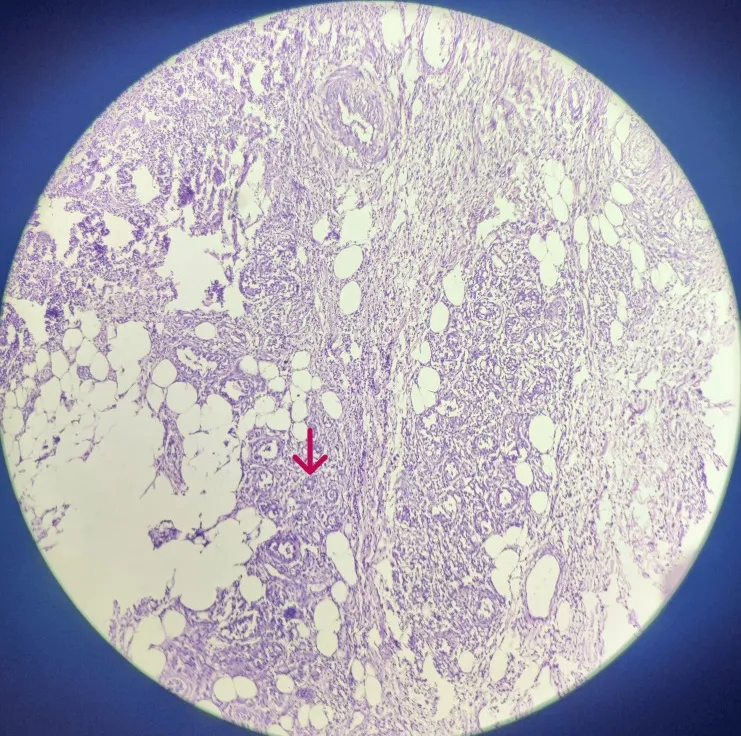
Photomicrograph of histopathological specimen at low power (4X) view showing necrotic fascial tissue with evidence of a thrombosed blood vessel (marked by red arrow). There is extensive inflammatory infiltrate scattered across.
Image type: pathology (h&e)